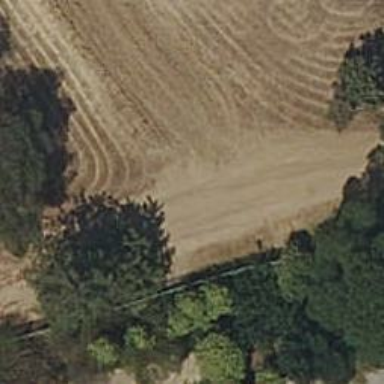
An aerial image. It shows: Dirt path.